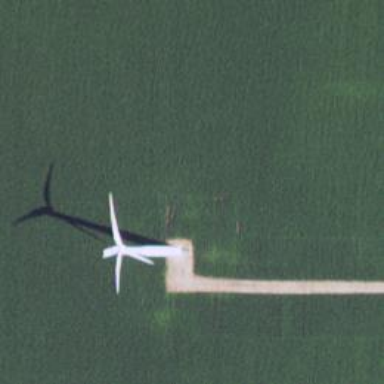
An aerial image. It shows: Wind turbine generating power.